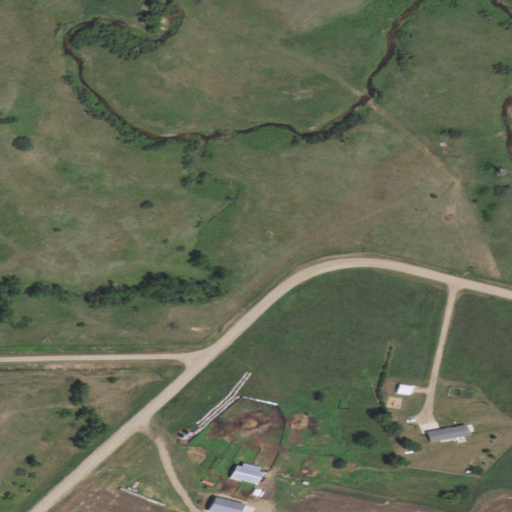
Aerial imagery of valley in North Dakota named Mostad Coulee containing pasture, grassland, open development, low intensity development, and cultivated crops